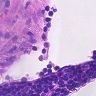
Metastatic tissue present: no